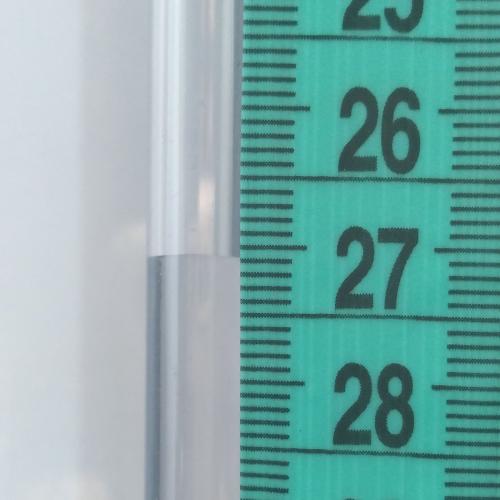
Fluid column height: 27.1 cm